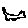
Label: cat